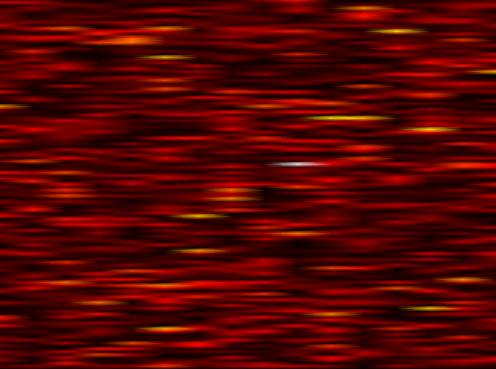
Label: UFMC